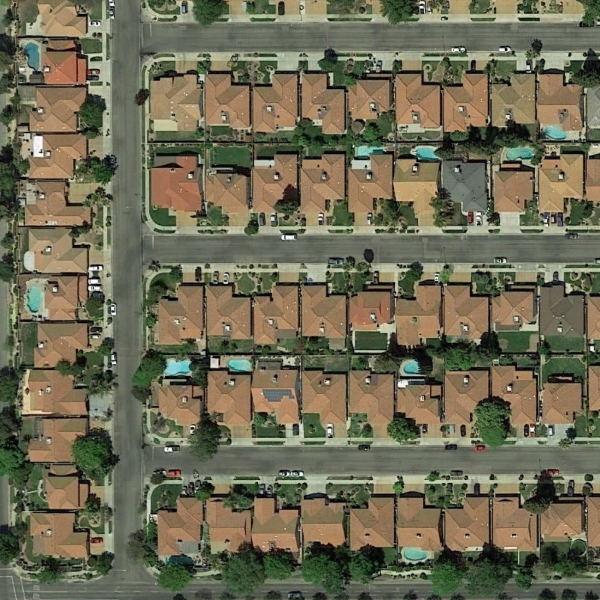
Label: DenseResidential